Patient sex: M
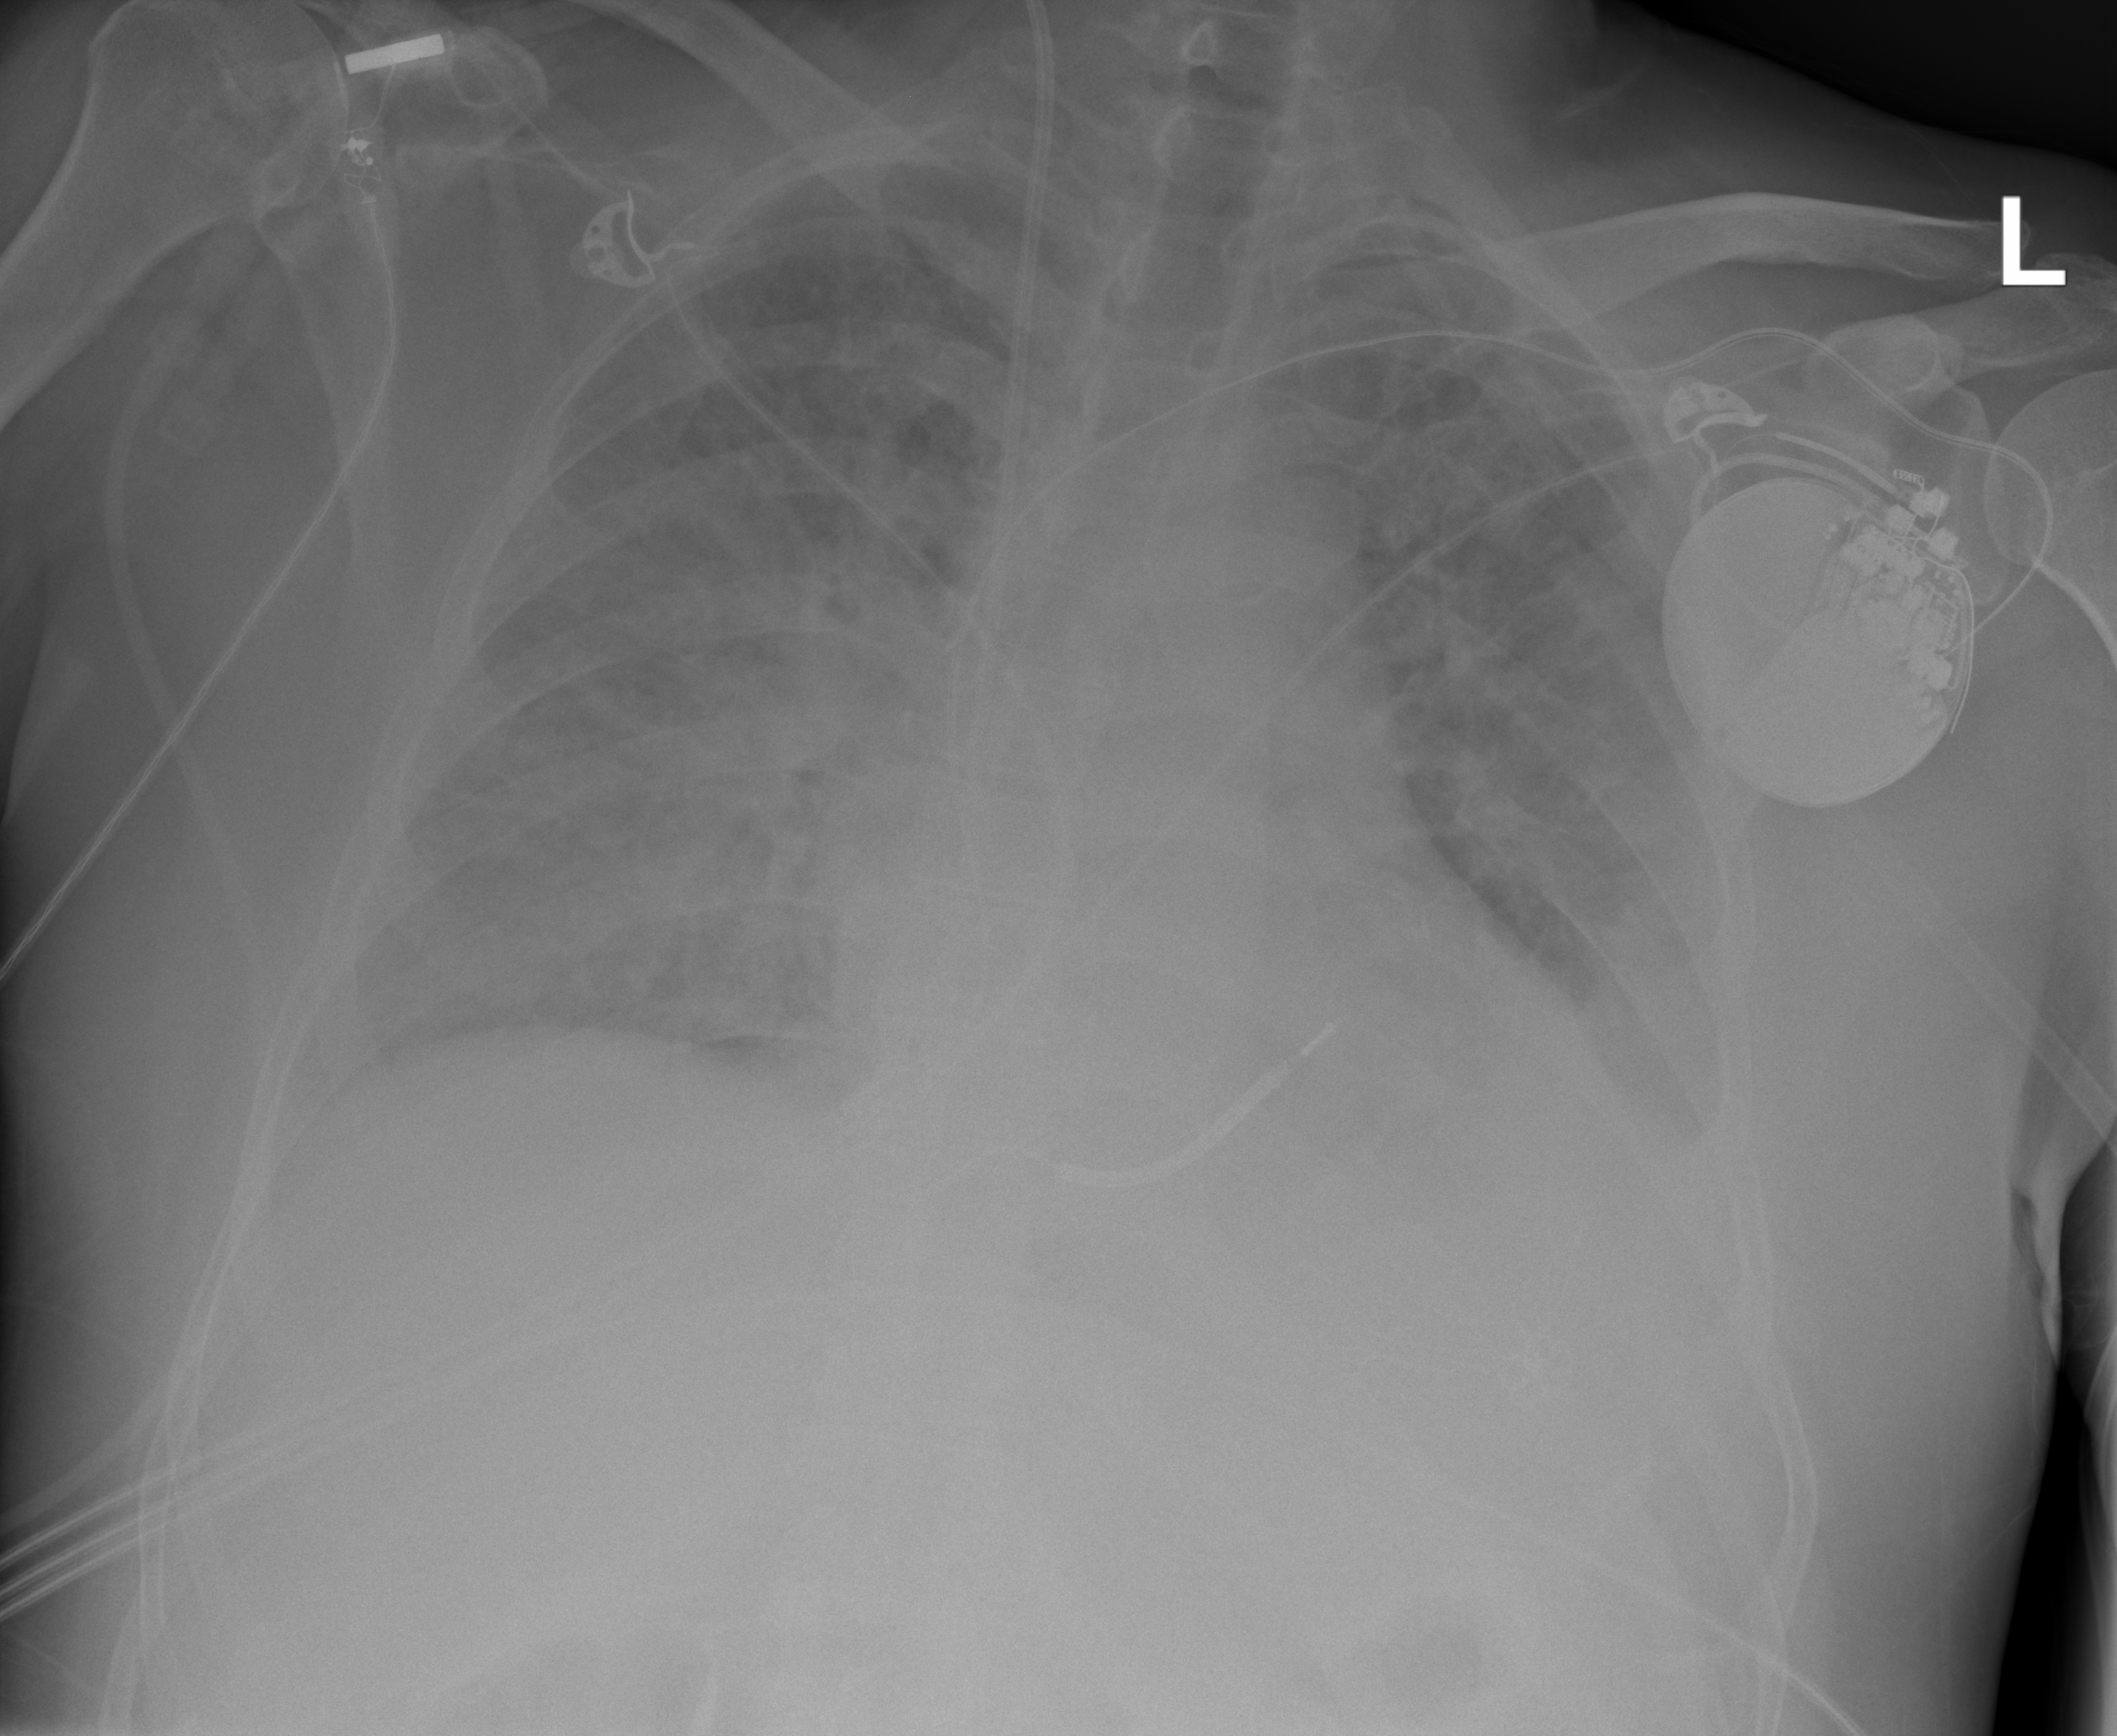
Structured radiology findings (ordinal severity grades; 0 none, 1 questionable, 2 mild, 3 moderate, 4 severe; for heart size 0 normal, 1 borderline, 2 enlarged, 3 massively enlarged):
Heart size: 2
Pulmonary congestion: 3
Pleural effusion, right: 2
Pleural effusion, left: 2
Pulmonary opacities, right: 3
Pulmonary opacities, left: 2
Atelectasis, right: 3
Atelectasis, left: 2